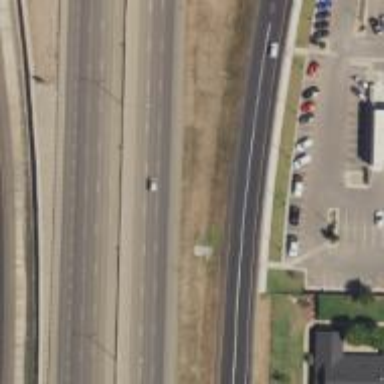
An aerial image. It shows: Secondary road with frontage road.